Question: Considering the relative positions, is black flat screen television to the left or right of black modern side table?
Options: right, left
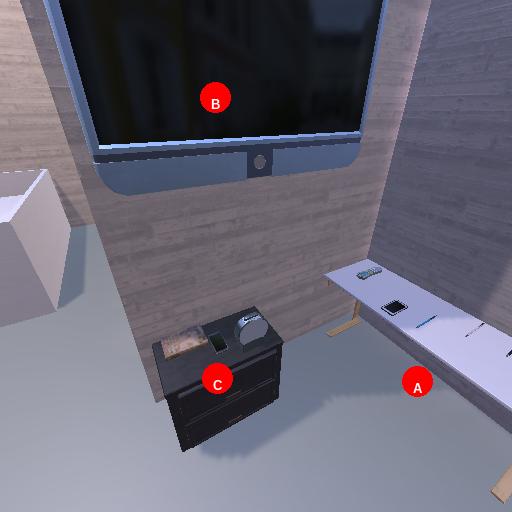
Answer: right